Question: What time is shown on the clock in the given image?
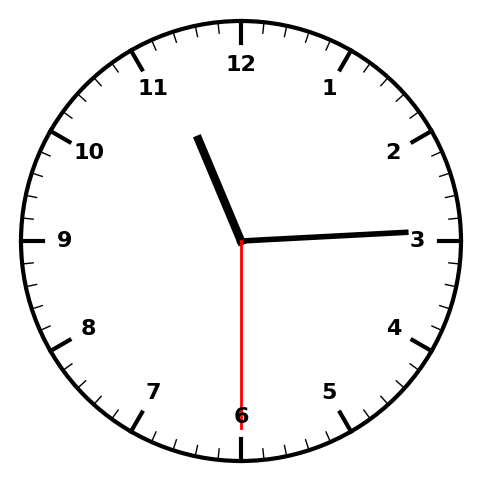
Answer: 11:14:30